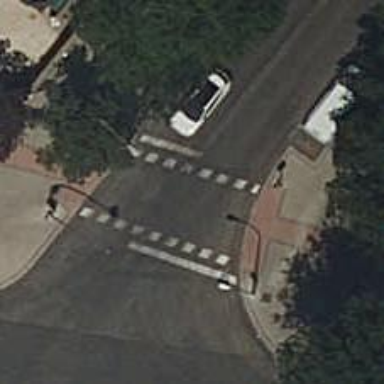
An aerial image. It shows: Traffic signals at road crossing.